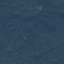
Land use / land cover: Forest